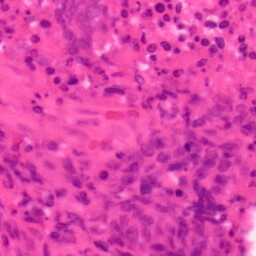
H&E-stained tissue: Colon